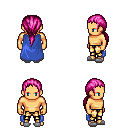
a pixel art fantasy rpg character, male body template, human, tanned skin, blue cape, gold greaves, pink ponytail hairstyle, white slippers, four views (front, back, left, right), 2x2 character sprite sheet, small pixel art, hard edges, no anti-aliasing